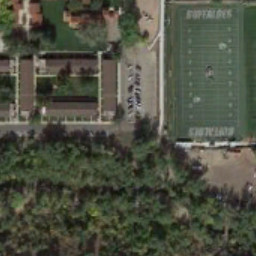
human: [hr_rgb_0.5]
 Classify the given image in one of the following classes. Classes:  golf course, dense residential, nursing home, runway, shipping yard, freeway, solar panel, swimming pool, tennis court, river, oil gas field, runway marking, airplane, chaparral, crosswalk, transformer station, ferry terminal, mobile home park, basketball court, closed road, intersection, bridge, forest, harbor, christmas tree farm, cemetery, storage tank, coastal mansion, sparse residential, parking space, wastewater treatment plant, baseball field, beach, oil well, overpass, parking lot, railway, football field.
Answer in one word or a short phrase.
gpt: football field